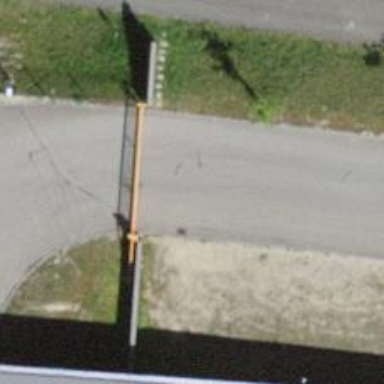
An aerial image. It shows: Gate.